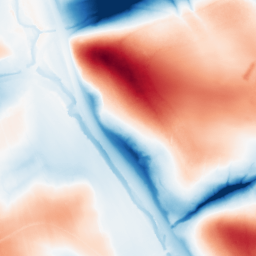
Category: classical
Decomposition family: gaussian_anisotropic
Decomposition parameters: sigma_x: 5
sigma_y: 50
Upsampling method: bicubic_3x
Upsampling parameters: scale: 3
Upsampling scale: 3